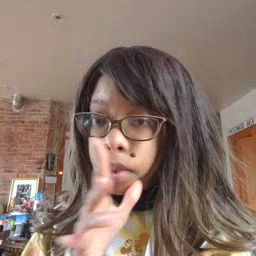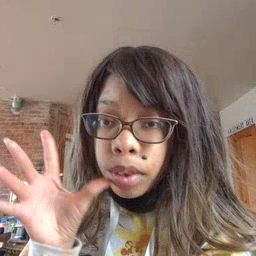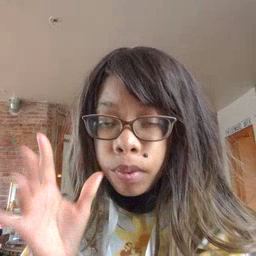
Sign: farm